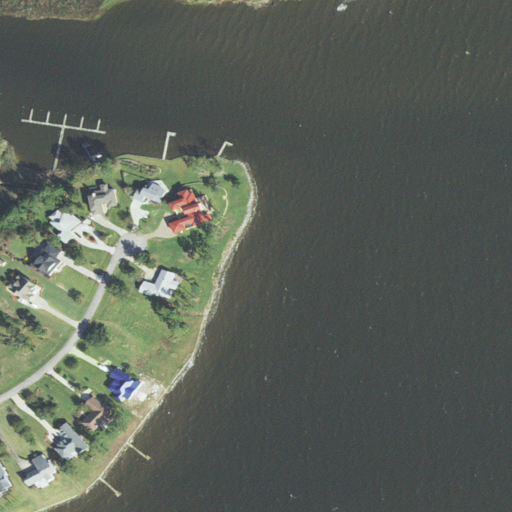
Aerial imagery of cape in North Carolina named Whitehurst Point containing open water, herbaceous wetlands, low intensity development, open development, pasture, deciduous forest, barren land, woody wetlands, and evergreen forest